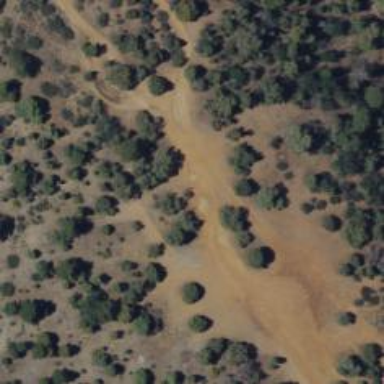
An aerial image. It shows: Path.